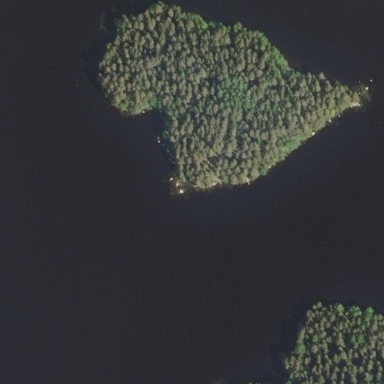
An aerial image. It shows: Islet surrounded by woodland.